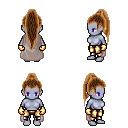
a pixel art fantasy rpg character, female body template, dark elf, purple skin, gray cape, gold greaves, brown extra-long topknot hairstyle, gold gloves, four views (front, back, left, right), 2x2 character sprite sheet, small pixel art, hard edges, no anti-aliasing